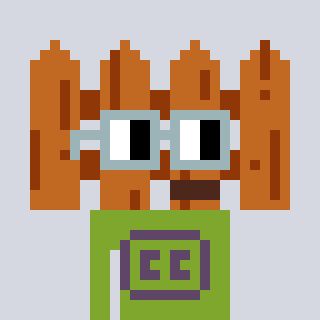
a pixel art character with square dark gray glasses, a fence-shaped head and a slimegreen-colored body on a cool background